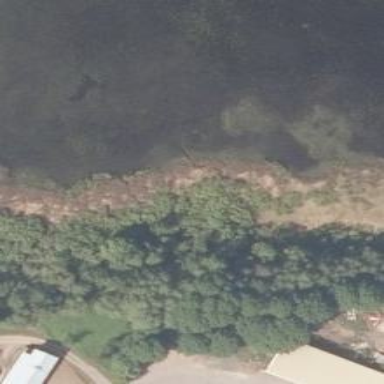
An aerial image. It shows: Bird hide located in leisure land area.